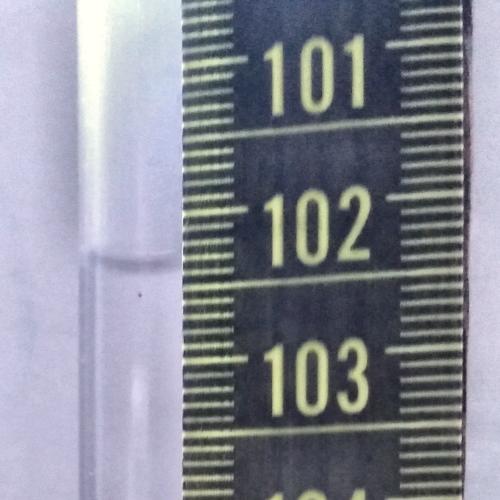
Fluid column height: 102.4 cm